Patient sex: M
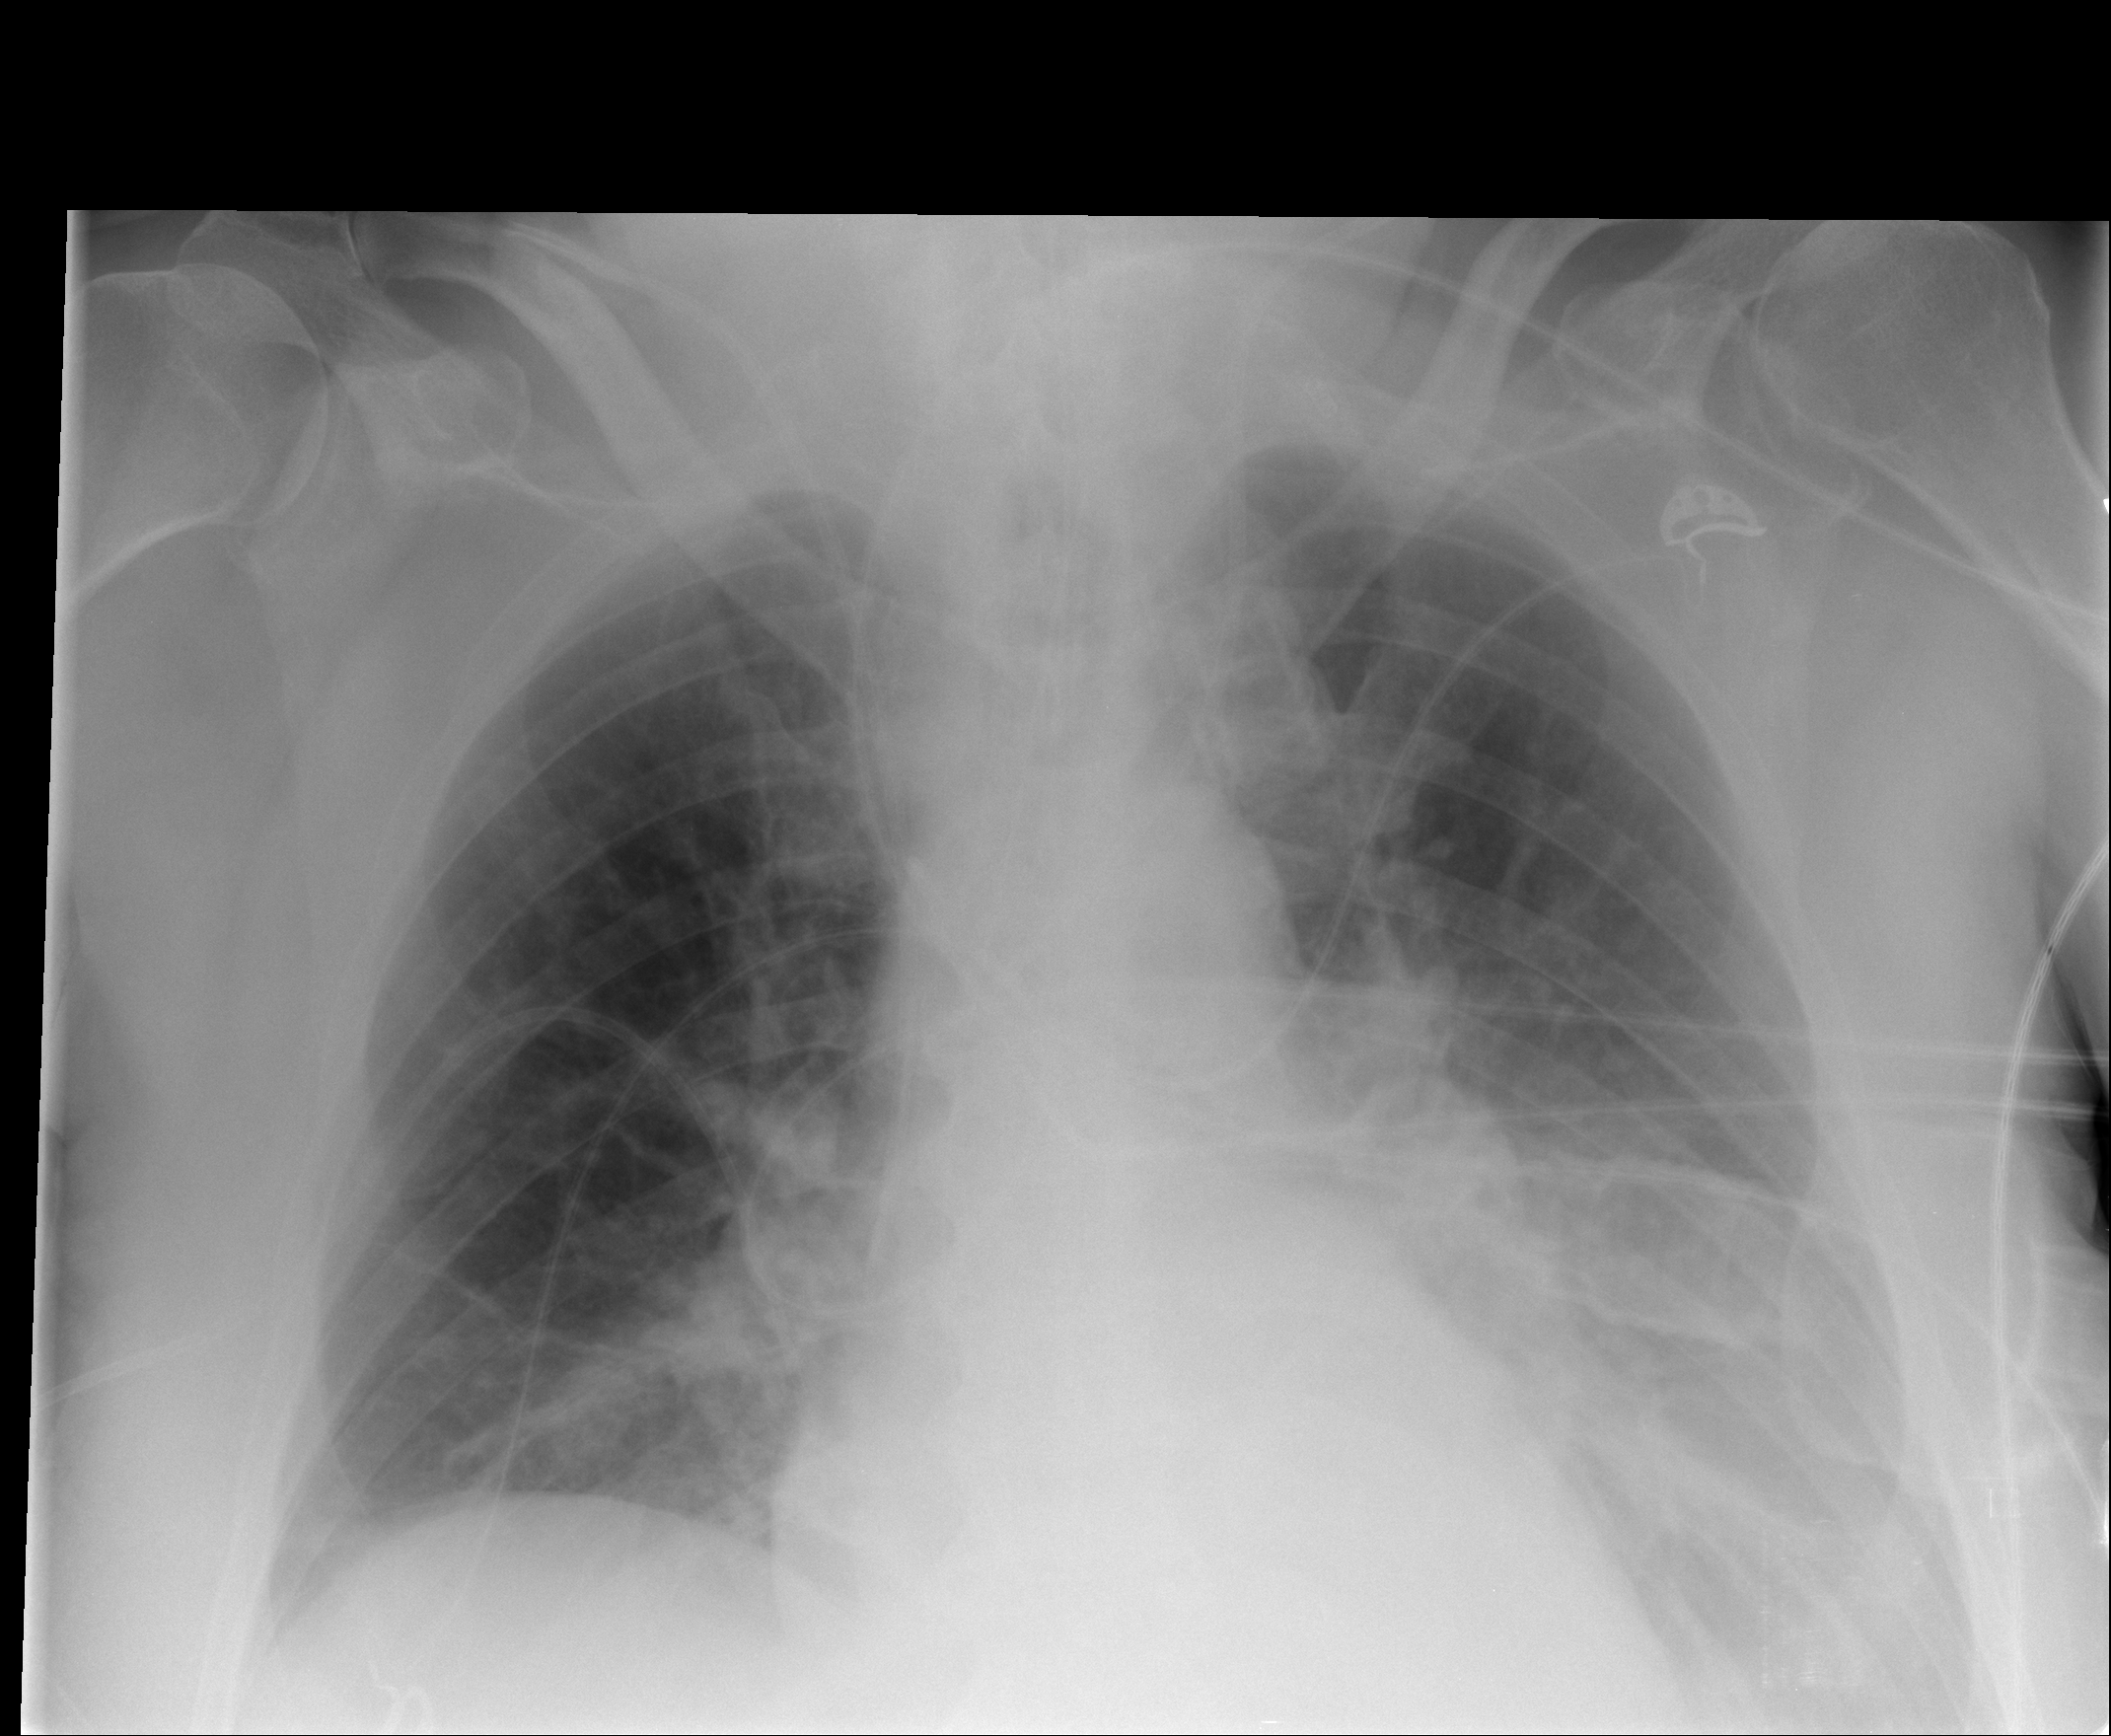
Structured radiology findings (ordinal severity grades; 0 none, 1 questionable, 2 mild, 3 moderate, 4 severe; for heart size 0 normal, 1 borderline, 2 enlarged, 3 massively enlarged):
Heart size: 0
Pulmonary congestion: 0
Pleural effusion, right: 0
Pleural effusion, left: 2
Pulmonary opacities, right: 0
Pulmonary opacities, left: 0
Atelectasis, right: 0
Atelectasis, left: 2